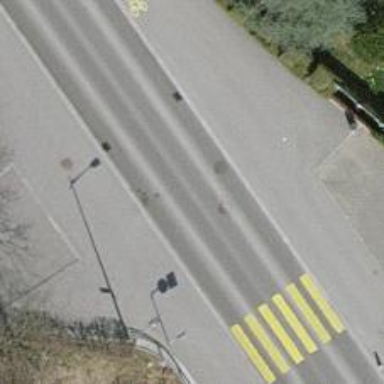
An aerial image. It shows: Secondary road with exclusive cycle lane paved with asphalt.